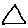
Label: triangle